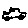
Label: car